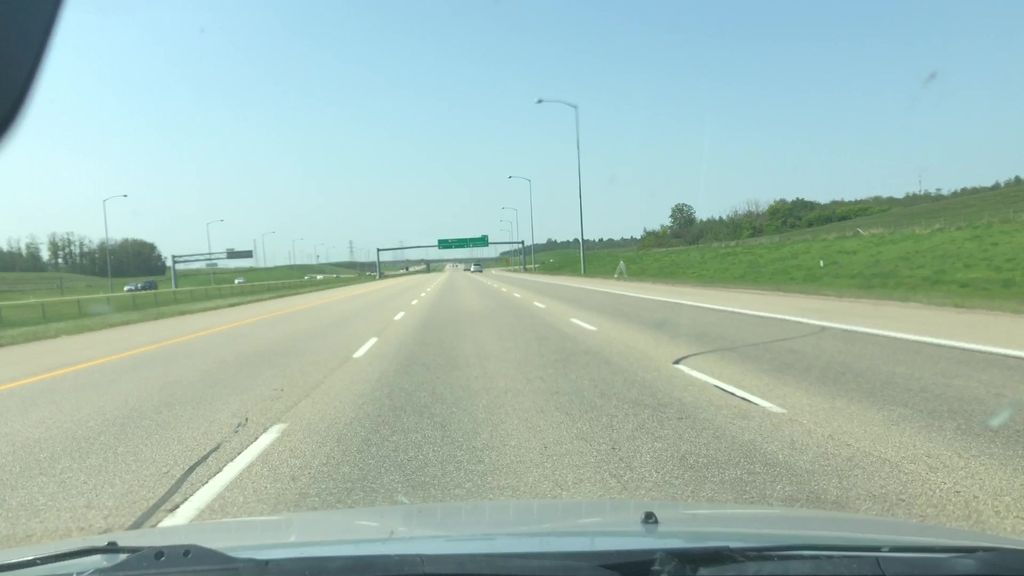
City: edmonton